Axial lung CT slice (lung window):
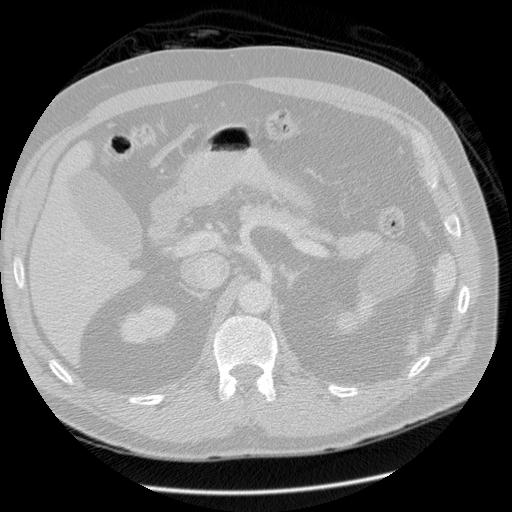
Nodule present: no